Баллистическая ракета запускается с северного полюса. Цель расположена на широте $\varphi$ ($\varphi>0$, для северного полушария и $\varphi<0$ для южного). Под каким углом $\alpha$ к горизонту нужно запускать ракету, чтобы ее начальная скорость была минимальной? Примечание: баллистическая ракета ведет себя как камень: если ему сообщить начальную скорость, он будет двигаться по инерции. Сопротивлением воздуха пренебречь.
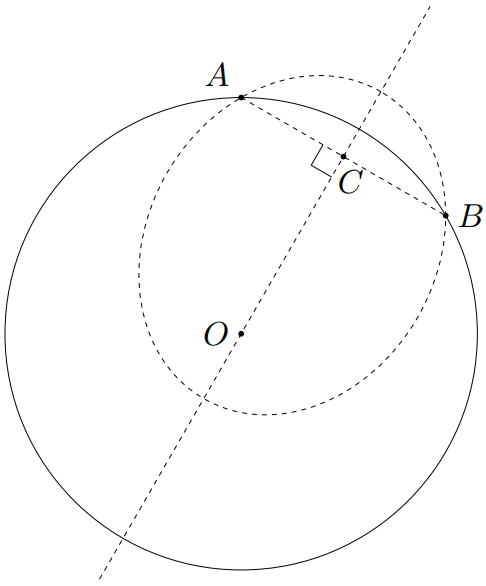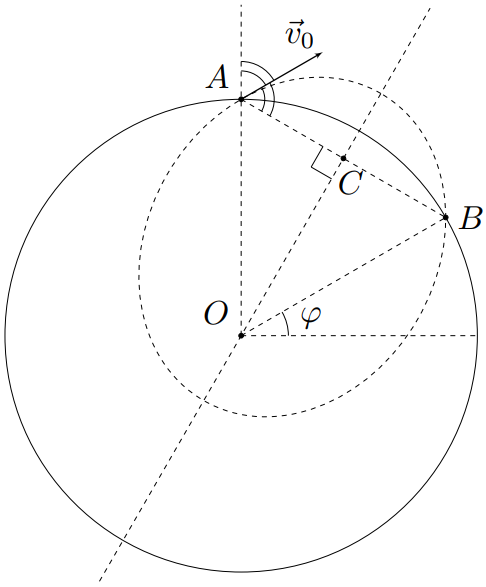
Решение: Пусть $2a$ - удвоенная большая полуось эллиптической орбиты, $R$ - радиус Земли, $v_0$ - начальная скорость, а $M$ и $m$ - массы Земли и ракеты соответственно. Тогда из выражения для энергии на эллиптической орбите получим:$$\displaystyle\frac{mv^2_0}{2}-\displaystyle\frac{GMm}{R}=-\displaystyle\frac{GMm}{2a}$$Из полученного выражения видно, что начальная скорость $v_0$ тем меньше, чем меньше удвоенная полуось эллиптической орбиты $2a$. Пусть $F$ - второй фокус эллиптической орбиты. Для минимизации удвоенной полуоси сразу отметим, что:$$2a=OA+AF$$Величина $OA$ является фиксированной и равна $R$, а величина $AF$ - переменная, значит, для минимизации удвоенной полуоси эллиптической орбиты необходимо минимизировать величину $AF$.Поскольку положение точки $A$ фиксировано, а возможное ГМТ $F$ - серединный перпендикуляр к $AB$, минимальное значение достигается тогда, когда второй фокус эллиптической орбиты $F$ находится в точке $C$, введённой ранее.
Ответ: $\alpha=\cfrac{\pi}{8}+\cfrac{\varphi}{4}$
Темы:
T, ★, Механика, Гравитация, 2012, Physics Cup